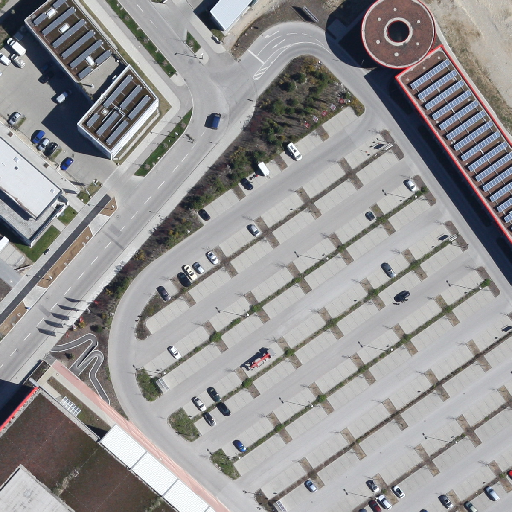
Referring expression: heavy-duty vehicle in the parking area